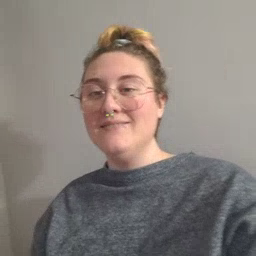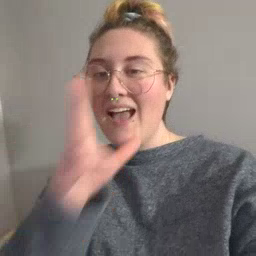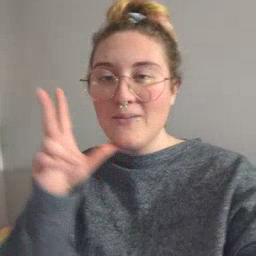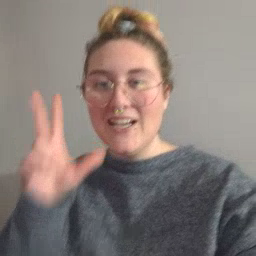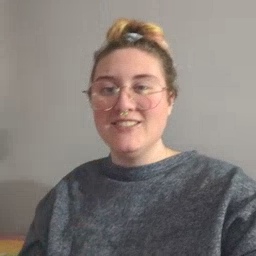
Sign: underwear